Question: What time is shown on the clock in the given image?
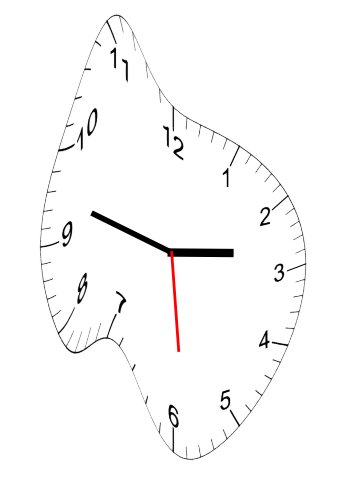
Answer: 02:47:29